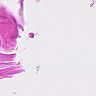
Metastatic tissue present: no